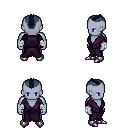
a pixel art fantasy rpg character, male body template, dark elf, purple skin, purple robe, magenta pants, raven short mohawk hairstyle, white cloth bandages, metal boots, four views (front, back, left, right), 2x2 character sprite sheet, small pixel art, hard edges, no anti-aliasing